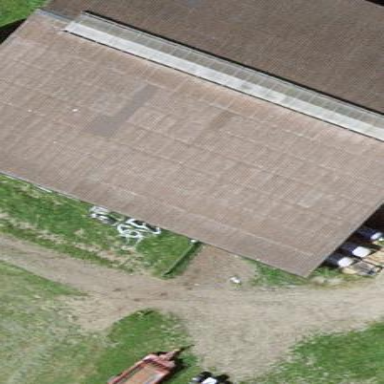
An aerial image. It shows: Barn.